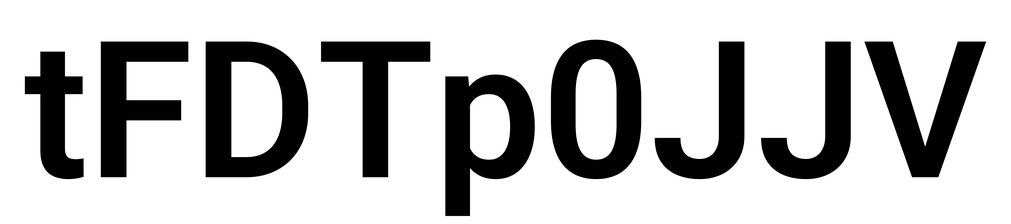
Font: Roboto_SemiBold